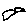
Label: bird